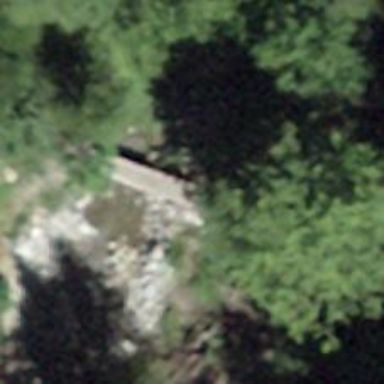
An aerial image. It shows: Path that crosses over bridge with fine gravel surface.